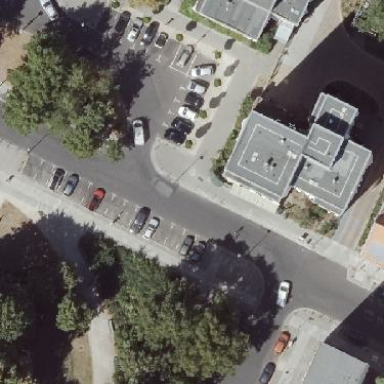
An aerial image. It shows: Parking available on the street side.